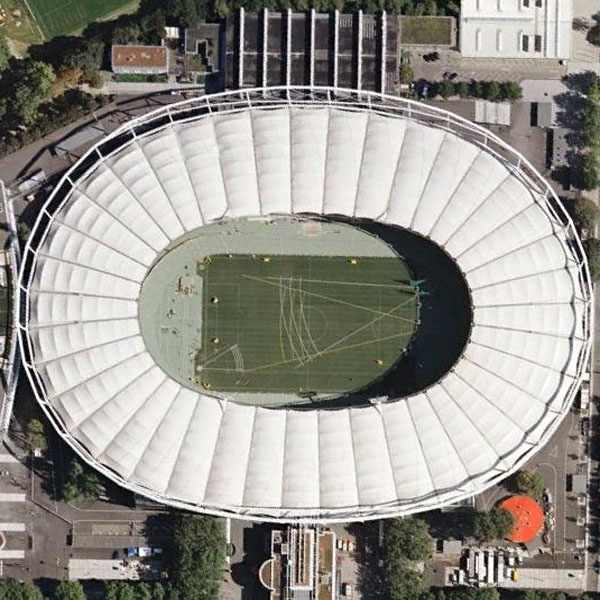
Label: Stadium